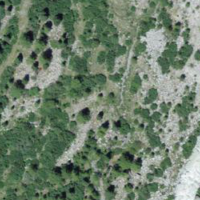
EUNIS habitat code: 47
Species observed at this site:
Oenanthe oenanthe
Lophophanes cristatus
Troglodytes troglodytes
Dendrocopos major
Pyrrhula pyrrhula
Prunella modularis
Fringilla coelebs
Regulus ignicapilla
Ptyonoprogne rupestris
Turdus merula
Phylloscopus collybita
Parus major
Erithacus rubecula
Phoenicurus ochruros
Sitta europaea
Nucifraga caryocatactes
Certhia familiaris
Pyrrhocorax graculus
Corvus corax
Motacilla alba
Periparus ater